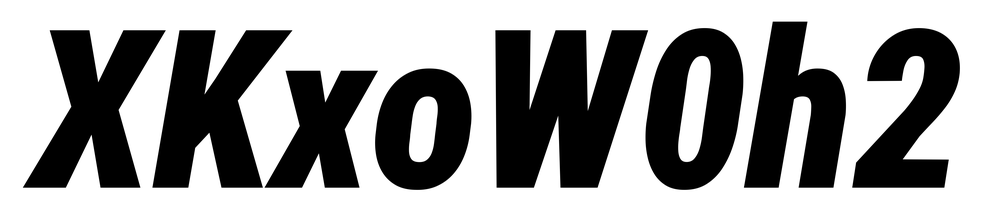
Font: Roboto-Italic_Condensed_Black_Italic